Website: bh-photo
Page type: billing-address
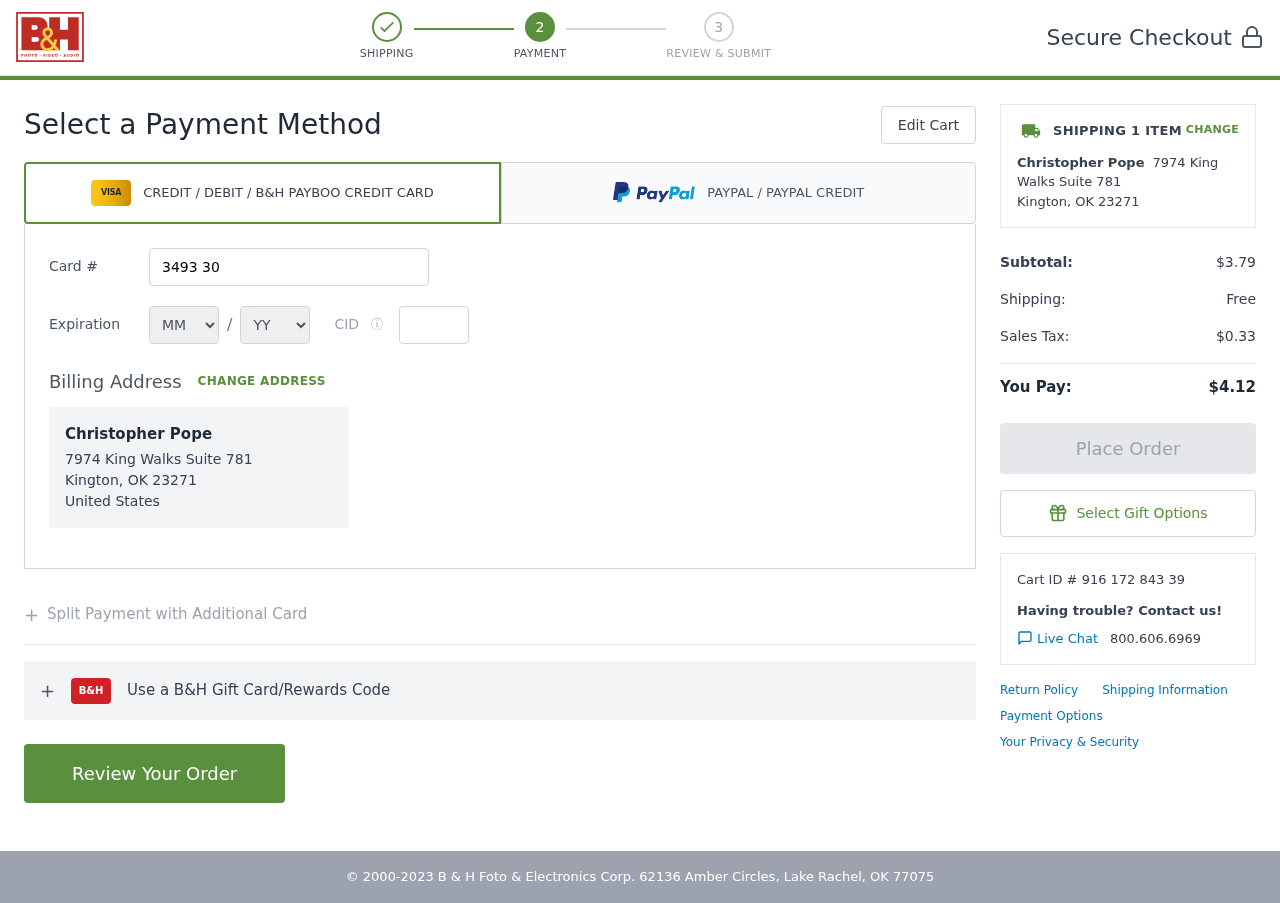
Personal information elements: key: PII_CARD_CVV
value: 7957
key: PII_CARD_EXPIRY_MONTH
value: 12
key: PII_CARD_EXPIRY_YEAR
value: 30
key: PII_CARD_NUMBER
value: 3493 3018 3893 537
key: PII_CITY_STATE_ZIP
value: Kington, OK 23271
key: PII_COUNTRY
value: United States
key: PII_FULLNAME
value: Christopher Pope
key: PII_STREET
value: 7974 King Walks Suite 781
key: PII_FULLNAME2
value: Christopher Pope
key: PII_CITY
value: Kington
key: PII_STATE_ABBR
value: OK
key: PII_POSTCODE
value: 23271
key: PII_POSTCODE_FULL
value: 23271
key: PII_CITY_STATE
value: Kington, OK
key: PII_POSTCODE_NUMERIC
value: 23271
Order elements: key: ORDER_NUM_ITEMS
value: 1
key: ORDER_SUBTOTAL
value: $3.79
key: ORDER_SHIPPING_COST
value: Free
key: ORDER_TAX
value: $0.33
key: ORDER_TOTAL
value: $4.12
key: ORDER_ID
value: Cart ID # 916 172 843 39